Question: I'm trying to create Hierarchical Data using closure in c#. I have a method "" which looks like this:
'''
public static Func<string, int> Pair(int x,Func<string, int> y)
{
Func<string, int> pair =
(a) =>
{
if (a == "con") return x;
if (a == "crd") return y("con");
throw new Exception();
};
return pair;
}
'''
Than I create my Hierarchical Data as shown below :
'''
var pair = Pair(1,
Pair(2,
Pair(3,
Pair(4,null))));
'''
which when represented visually, look like this :

I am aware that this approach is flawed because I can not get/print all the values stored in pair. I can not do some thing like this :
'''
public static void Print(Func<string, int> pair)
{
if (pair("crd") == null) return;
Console.WriteLine(pair("con"));
Print(pair("crd")); //Compilation Error
}
'''
Can somebody tell me how to achieve this in C#.
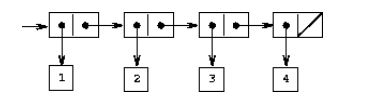
Answer: The problem is your Pair closure needs to be able to return two different types of objects: an int if you ask for the "con", and the next closure in line if you ask for the "crd".
Here's one possible implementation:
Use a dynamic so that you can return either.
'''
public static Func<string, dynamic> Pair(int x, Func<string, dynamic> y)
{
Func<string, dynamic> pair =
(a) =>
{
if (a == "con") return x;
if (a == "crd") return y;
throw new Exception();
};
return pair;
}
public static void Print(Func<string, dynamic> pair)
{
while (true)
{
var next = pair("crd");
Console.WriteLine((next == null ? "-":"+") +"> " + pair("con"));
if (next != null)
{
Console.WriteLine("|");
pair = (x) => next(x);
continue;
}
break;
}
}
'''
test:
'''
var pair = Pair(1,
Pair(2,
Pair(3,
Pair(4, null))));
Print(pair);
'''
output:
'''
+> 1
|
+> 2
|
+> 3
|
-> 4
'''